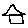
Label: house